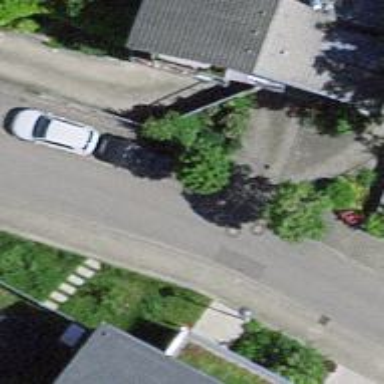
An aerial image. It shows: Paved road in living street.